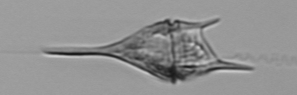
Label: Tripos_lineatus